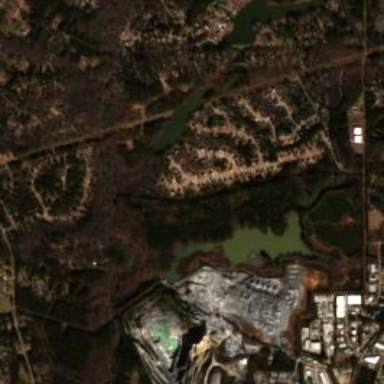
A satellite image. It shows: Quarry used for extracting aggregates.